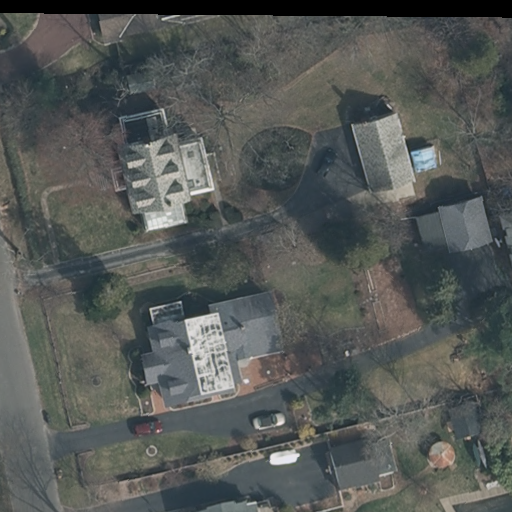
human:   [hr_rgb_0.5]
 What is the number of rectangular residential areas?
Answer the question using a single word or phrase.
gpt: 1

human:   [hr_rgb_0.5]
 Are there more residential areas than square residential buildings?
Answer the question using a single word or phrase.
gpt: yes

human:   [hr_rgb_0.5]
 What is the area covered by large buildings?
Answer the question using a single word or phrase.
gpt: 0m2

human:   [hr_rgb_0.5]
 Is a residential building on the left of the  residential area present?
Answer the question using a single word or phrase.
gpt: yes

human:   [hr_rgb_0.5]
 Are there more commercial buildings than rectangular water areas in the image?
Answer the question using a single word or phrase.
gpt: no

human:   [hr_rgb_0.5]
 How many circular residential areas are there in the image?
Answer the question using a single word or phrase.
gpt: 0

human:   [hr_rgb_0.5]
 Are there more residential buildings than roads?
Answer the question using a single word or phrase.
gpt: yes

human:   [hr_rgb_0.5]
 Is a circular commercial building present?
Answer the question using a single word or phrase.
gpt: no

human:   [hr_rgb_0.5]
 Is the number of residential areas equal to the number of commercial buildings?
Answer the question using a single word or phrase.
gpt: no

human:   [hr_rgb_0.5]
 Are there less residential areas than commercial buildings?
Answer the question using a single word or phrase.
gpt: no

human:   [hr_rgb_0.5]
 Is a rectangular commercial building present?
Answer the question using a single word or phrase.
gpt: no

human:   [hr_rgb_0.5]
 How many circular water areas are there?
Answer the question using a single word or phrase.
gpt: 0

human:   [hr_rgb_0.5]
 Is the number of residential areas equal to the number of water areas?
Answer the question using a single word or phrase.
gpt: yes

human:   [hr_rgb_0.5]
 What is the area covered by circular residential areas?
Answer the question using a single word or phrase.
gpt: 0m2

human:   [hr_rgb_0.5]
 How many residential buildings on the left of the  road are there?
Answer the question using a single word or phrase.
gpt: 0

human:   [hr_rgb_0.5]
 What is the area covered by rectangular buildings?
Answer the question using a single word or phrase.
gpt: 422m2

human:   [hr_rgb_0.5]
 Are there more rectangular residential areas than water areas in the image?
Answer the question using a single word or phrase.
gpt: no

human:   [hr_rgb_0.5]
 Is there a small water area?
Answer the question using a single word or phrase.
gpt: yes

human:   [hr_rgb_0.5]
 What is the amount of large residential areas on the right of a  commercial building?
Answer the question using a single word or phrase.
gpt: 0

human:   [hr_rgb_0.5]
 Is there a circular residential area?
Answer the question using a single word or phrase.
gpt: no

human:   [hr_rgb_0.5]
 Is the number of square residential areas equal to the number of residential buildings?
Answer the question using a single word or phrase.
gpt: no

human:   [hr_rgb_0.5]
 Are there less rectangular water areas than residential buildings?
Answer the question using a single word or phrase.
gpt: yes

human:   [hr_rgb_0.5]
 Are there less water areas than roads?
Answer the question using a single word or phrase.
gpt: no

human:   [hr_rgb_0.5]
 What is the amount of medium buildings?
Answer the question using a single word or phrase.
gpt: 6

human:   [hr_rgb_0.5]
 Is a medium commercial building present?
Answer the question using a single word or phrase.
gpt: no

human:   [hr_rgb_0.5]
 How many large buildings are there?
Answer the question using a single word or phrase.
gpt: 0

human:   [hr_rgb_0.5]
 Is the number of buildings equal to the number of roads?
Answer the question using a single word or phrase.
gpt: no

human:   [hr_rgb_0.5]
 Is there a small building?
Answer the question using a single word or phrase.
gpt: yes

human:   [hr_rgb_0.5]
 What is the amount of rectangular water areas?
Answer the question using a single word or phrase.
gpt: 1

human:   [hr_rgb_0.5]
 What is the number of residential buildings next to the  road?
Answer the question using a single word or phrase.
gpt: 5

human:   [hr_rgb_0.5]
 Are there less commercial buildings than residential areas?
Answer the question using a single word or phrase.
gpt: yes

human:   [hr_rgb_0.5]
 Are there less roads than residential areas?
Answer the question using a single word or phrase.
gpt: no

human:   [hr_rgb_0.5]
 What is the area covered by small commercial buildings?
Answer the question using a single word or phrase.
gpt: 0m2

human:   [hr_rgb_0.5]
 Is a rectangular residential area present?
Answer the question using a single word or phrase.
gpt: yes

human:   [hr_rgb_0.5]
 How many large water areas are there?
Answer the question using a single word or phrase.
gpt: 0

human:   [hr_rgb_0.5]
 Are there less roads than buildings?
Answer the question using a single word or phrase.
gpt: yes